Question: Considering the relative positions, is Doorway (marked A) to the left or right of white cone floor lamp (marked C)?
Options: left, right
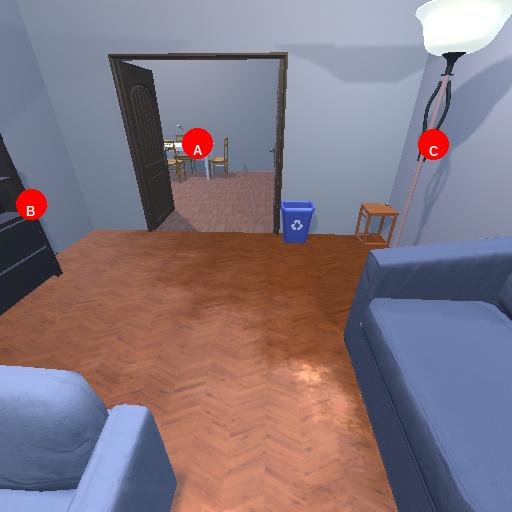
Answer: left